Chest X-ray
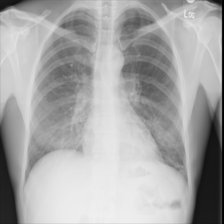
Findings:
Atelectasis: negative
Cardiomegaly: negative
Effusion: negative
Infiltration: positive
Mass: negative
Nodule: negative
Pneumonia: negative
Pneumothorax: negative
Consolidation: negative
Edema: negative
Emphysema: negative
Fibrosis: negative
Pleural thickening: negative
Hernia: negative